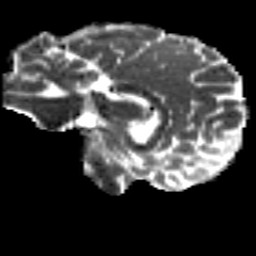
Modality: MD
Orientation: sagittal
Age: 19
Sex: male
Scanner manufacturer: siemens
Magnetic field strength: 3 T
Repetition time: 8.8 s
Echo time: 0.085 s